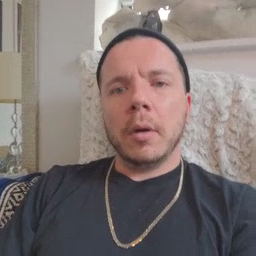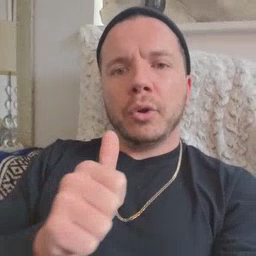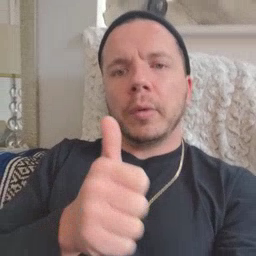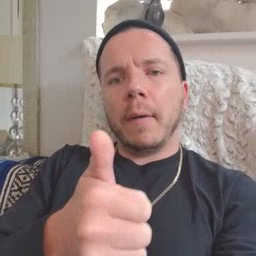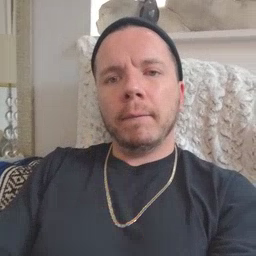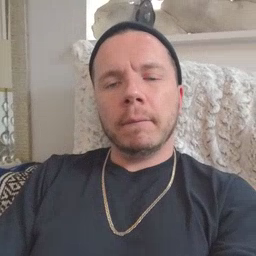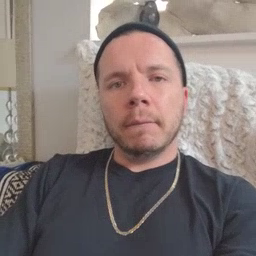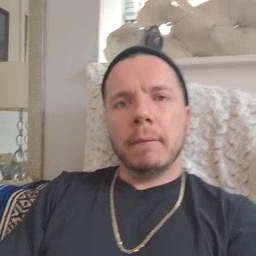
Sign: yourself